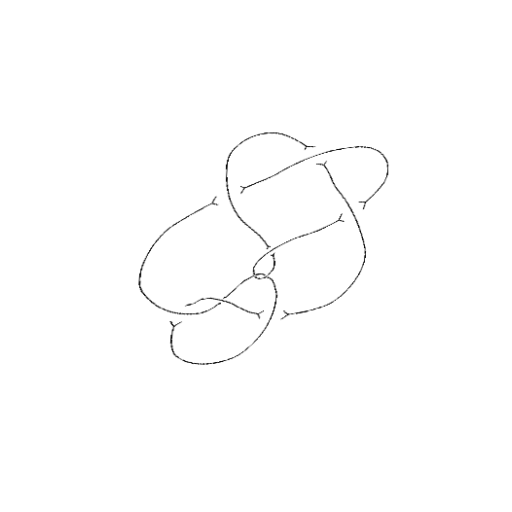
Crossing number: 9